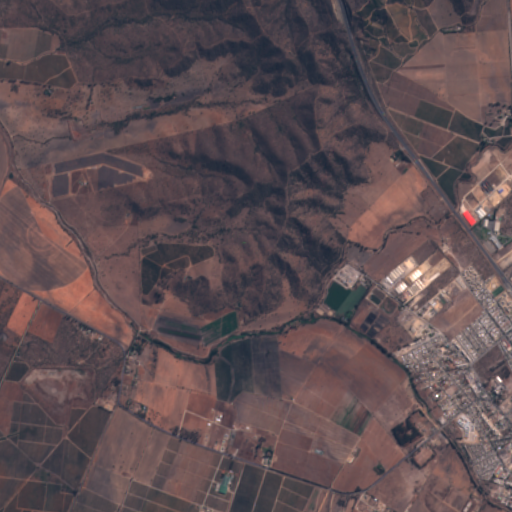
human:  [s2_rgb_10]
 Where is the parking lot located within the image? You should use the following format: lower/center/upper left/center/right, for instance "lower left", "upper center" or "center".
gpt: The parking lot is located in the lower right of the image.
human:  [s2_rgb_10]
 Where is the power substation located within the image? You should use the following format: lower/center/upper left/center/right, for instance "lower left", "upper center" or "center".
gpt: The power substation is located in the lower right of the image.
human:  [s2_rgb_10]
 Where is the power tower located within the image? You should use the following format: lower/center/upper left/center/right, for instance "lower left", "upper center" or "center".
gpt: The power tower is located in the lower right of the image.
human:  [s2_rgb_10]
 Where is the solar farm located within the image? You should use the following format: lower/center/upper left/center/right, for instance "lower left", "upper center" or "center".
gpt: The solar farm is located in the upper left of the image.
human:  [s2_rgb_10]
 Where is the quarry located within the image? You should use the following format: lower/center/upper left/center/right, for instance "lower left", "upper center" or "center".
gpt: There is no quarry in the image.